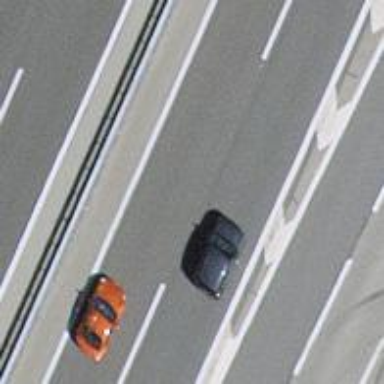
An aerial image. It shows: Asphalt motorway.